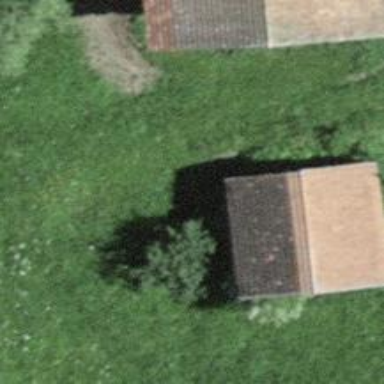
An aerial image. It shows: Rural barn.